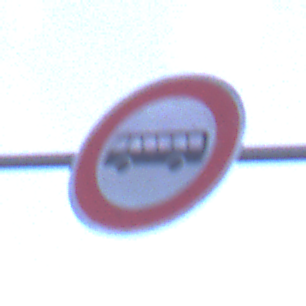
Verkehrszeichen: VerbotKraftomnibusse
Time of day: SunriseSunset
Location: Outdoor (Suburban)
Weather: PartlyCloudy
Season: NotSpecified
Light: Natural